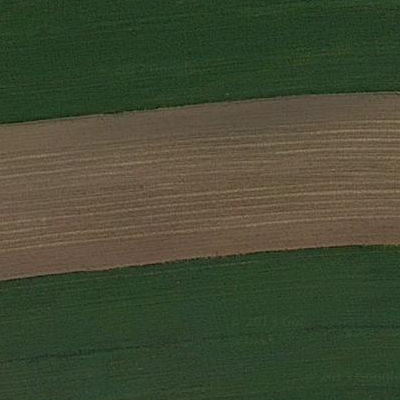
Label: bField